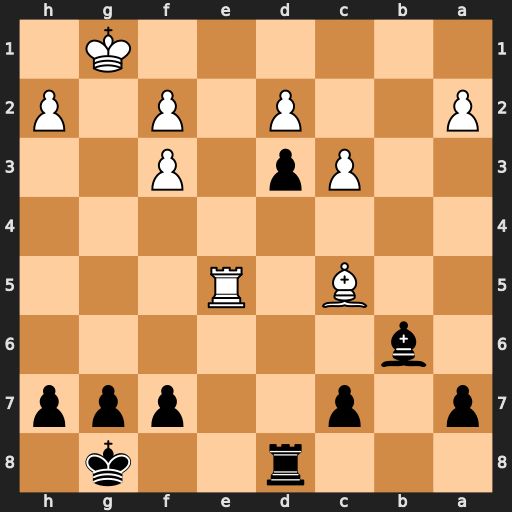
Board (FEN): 3r2k1/p1p2ppp/1b6/2B1R3/8/2Pp1P2/P2P1P1P/6K1
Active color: b
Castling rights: -
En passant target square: -
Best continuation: f6 Rh5 g6